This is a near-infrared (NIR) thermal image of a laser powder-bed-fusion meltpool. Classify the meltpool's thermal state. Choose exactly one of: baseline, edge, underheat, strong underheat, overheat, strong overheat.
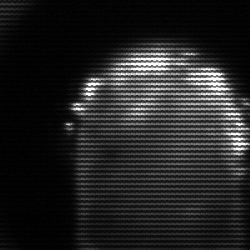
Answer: baseline